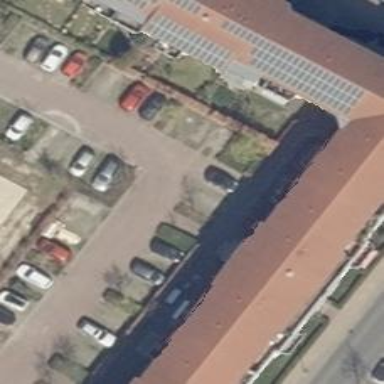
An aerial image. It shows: Street-side parking area.